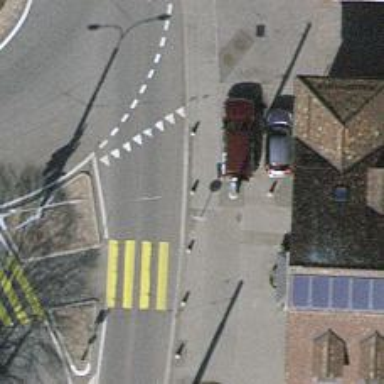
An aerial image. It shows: Concrete bollard.